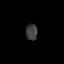
Tissue: skin
Cell type: Epithelial cells
Senescence score: 0.266
Nuclear area (px): 184
Mean DAPI intensity: 61.429